Interaction volume radius: 5 \u00c5
Interaction volume height: 10 \u00c5
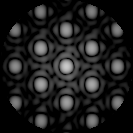
Disorder parameter: 0.1098